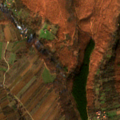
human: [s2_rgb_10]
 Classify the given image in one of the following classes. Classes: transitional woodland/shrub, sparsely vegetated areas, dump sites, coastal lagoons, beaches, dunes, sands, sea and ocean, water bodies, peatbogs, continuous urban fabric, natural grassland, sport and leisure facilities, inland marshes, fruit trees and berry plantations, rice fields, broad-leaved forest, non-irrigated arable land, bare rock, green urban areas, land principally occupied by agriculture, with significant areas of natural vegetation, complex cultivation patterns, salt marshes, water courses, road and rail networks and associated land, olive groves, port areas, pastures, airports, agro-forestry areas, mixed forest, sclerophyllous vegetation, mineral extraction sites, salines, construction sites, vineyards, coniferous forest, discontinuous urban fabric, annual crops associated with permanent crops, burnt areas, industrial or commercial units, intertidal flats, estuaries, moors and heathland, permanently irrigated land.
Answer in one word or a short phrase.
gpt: fruit trees and berry plantations, land principally occupied by agriculture, with significant areas of natural vegetation, broad-leaved forest, mixed forest